Field crop: maize
Growth stage: 2
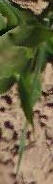
Species: maize